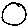
Label: circle